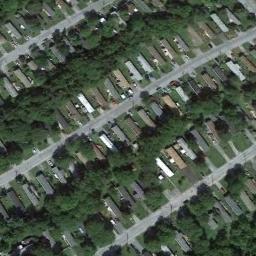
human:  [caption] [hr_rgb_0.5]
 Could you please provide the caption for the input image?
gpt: The mobile home park is on the grass next to some trees and road .

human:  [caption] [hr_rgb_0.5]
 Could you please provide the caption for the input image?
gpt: Many trees are in the mobile home park .

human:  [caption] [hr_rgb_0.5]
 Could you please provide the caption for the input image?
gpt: There are four rows of white mobile homes and a U-shaped path .

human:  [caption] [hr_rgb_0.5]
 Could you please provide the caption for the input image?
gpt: The mobile home park has lots of neatly arranged mobile homes and lots of trees are among these mobile homes .

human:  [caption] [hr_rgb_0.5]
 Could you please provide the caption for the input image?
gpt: There are many green trees and buildings in the mobile home park .